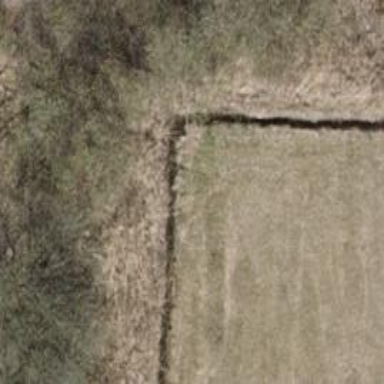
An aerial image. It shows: Ditch in the surroundings.